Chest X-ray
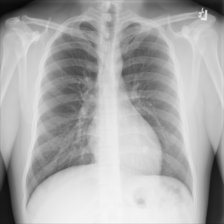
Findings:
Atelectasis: negative
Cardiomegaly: negative
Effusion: negative
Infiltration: negative
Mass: negative
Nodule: negative
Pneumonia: negative
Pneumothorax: negative
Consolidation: negative
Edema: negative
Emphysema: negative
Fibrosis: negative
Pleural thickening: negative
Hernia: negative